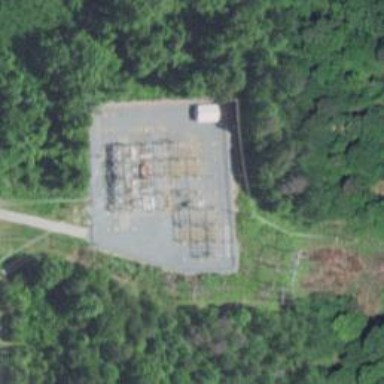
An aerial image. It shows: Distribution level power substation enclosed by fence.